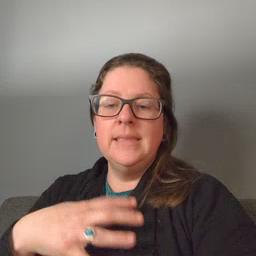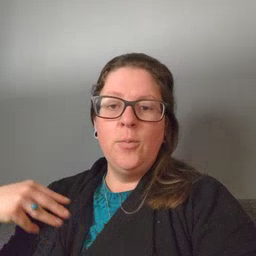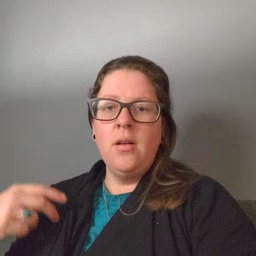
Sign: zebra